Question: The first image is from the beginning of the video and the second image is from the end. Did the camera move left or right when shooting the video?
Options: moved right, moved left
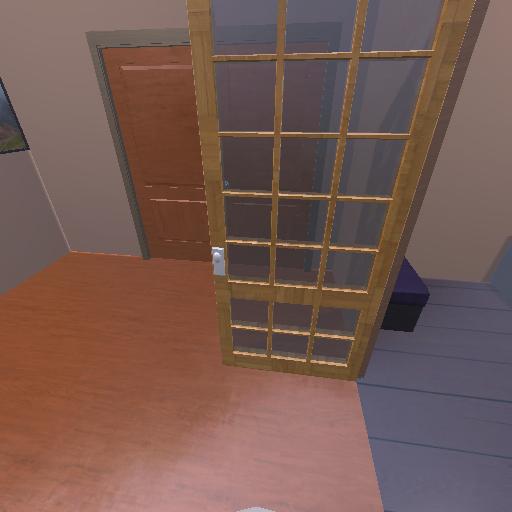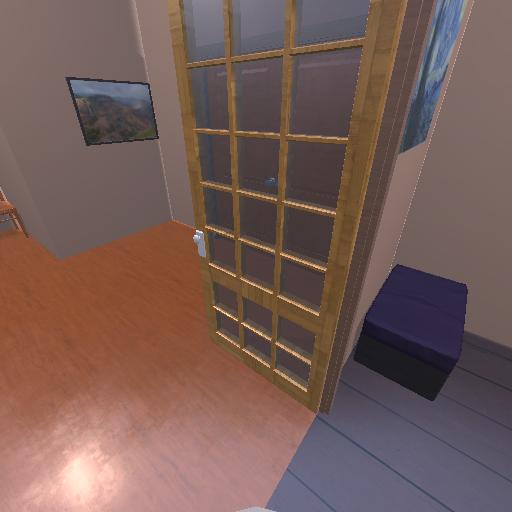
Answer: moved right